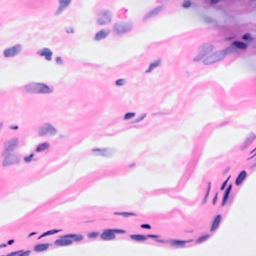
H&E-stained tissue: Breast